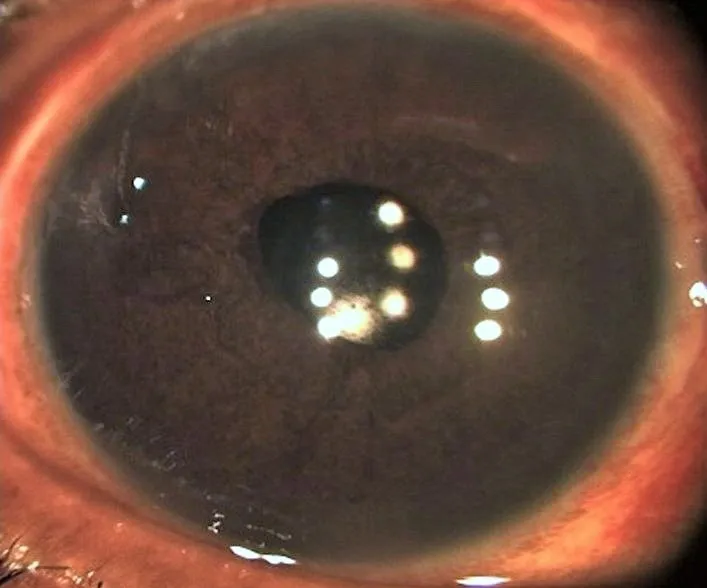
Post-operative initial. Day 3 post surgery: status after scleral fixated intraocular lens.
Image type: ophthalmic_imaging (slit_lamp_photograph)